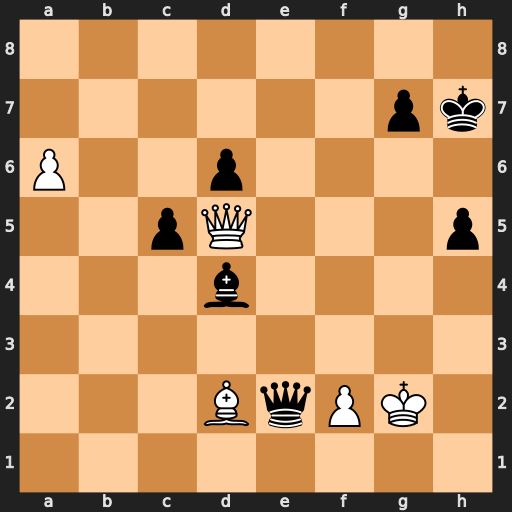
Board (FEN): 8/6pk/P2p4/2pQ3p/3b4/8/3BqPK1/8
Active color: w
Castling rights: -
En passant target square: -
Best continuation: Qf5+ g6 Qf7+ Bg7 a7